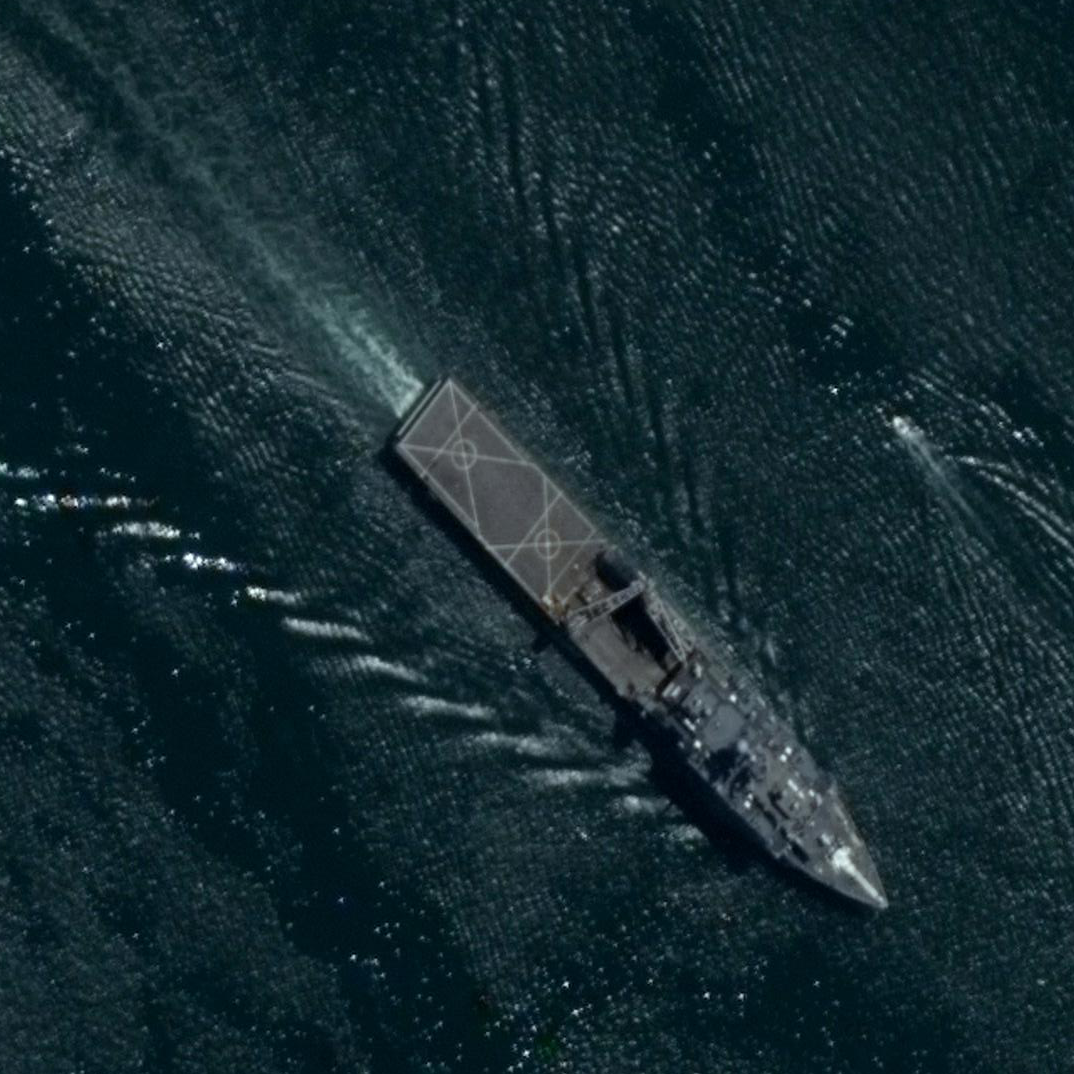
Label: combat